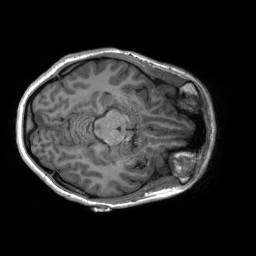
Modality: T1w
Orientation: coronal